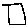
Label: square